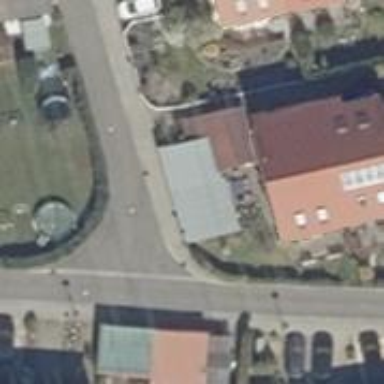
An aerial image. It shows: Living street.